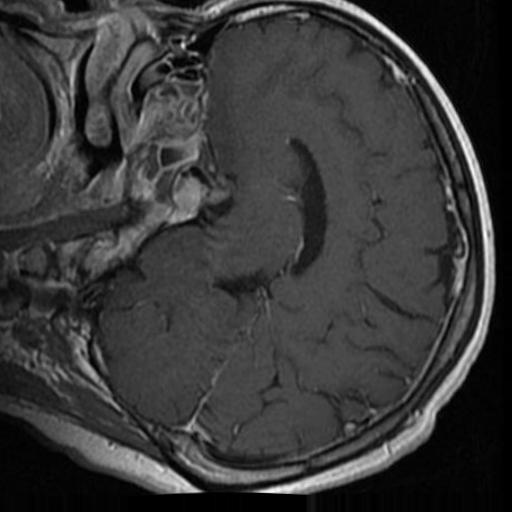
Label: brain_tumor